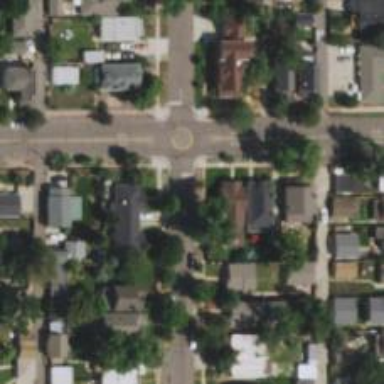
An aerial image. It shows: Residential road with separate sidewalk.